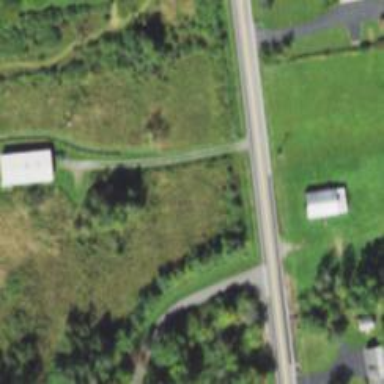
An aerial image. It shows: Driveway.